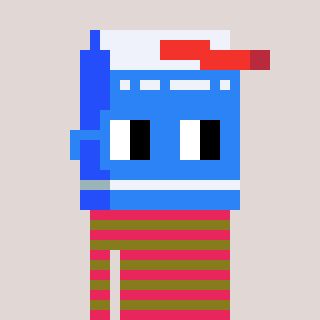
a pixel art character with square blue glasses, a milk-shaped head and a gunk-colored body on a warm background